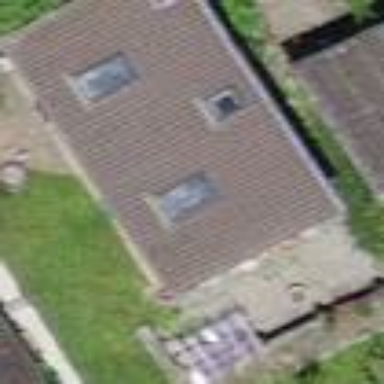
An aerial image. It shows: Shed.